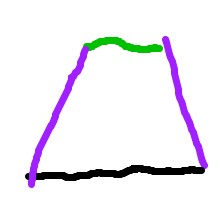
Shape: trapezoid